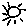
Label: sun